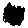
Label: cat